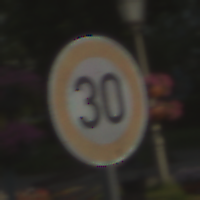
Verkehrszeichen: Geschwindigkeit30
Umgebung: Outdoor, Suburban
Tageszeit: SunriseSunset
Wetter: PartlyCloudy
Licht: Natural
Jahreszeit: NotSpecified
Kontrast: MediumContrast